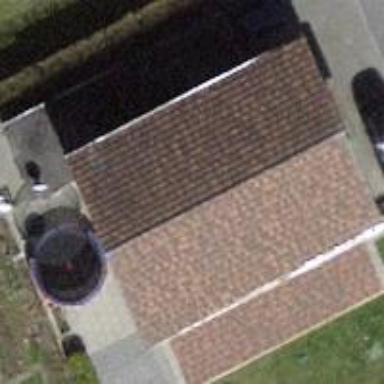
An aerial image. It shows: Building with tile roof.